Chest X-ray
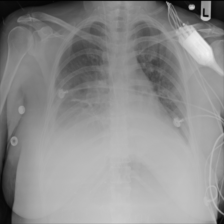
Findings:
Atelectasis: positive
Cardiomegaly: negative
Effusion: positive
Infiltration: positive
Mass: negative
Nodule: negative
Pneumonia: negative
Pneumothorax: negative
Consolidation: negative
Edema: negative
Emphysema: negative
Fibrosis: negative
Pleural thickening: negative
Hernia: negative